Question: I am using a TableLayout that contains TableRows.
The TableLayout :
'''
<TableLayout
android:layout_width="wrap_content"
android:layout_height="fill_parent"
android:background="@drawable/window"
android:minWidth="256dp"
android:id="@+id/charStanceList"></TableLayout>
'''
Those rows are inflated from this xml file :
'''
<TableRow xmlns:android="http://schemas.android.com/apk/res/android"
android:layout_width="wrap_content"
android:layout_height="match_parent">
<TextView
android:layout_width="wrap_content"
android:layout_height="wrap_content"
android:text="None"
android:id="@+id/stanceHands"
android:textAppearance="?android:attr/textAppearanceMedium"
android:textColor="@color/list_text" />
<TextView
android:layout_width="wrap_content"
android:layout_height="wrap_content"
android:text="None"
android:textAppearance="?android:attr/textAppearanceMedium"
android:id="@+id/stances"
android:textColor="@color/list_text" />
</TableRow>
'''
And here is the code that is used to create the rows :
'''
public TableRow createTableRow(Context context) {
TableRow row =(TableRow) ((LayoutInflater) context.getSystemService( Context.LAYOUT_INFLATER_SERVICE )).inflate(R.layout.stance_list_row,null);
TextView hands=(TextView)row.findViewById(R.id.stanceHands);
hands.setText(RHand + LHand);
TextView stancesView =(TextView)row.findViewById(R.id.stances);
MovementMethod movementMethod = stancesView.getMovementMethod();
if ((movementMethod == null) || !(movementMethod instanceof LinkMovementMethod))
{
stancesView.setMovementMethod(LinkMovementMethod.getInstance());
}
SpannableString finalss=new SpannableString("");
for (Stance s : stances) {
SpannableString ss = new SpannableString(s.getName());
class StanceLink extends ClickableSpan{
Stance stance;
@Override
public void onClick(View view) {
Log.i("Clicked", "clicked on stance "+stance.getName()+" of ClassID "+stance.ClassID);
}
public void setStance(Stance st){
stance=st;
}
}
StanceLink link=new StanceLink();
link.setStance(s);
ss.setSpan(link, 0, s.getName().length(), Spannable.SPAN_EXCLUSIVE_INCLUSIVE );
finalss= new SpannableString(TextUtils.concat(TextUtils.concat(finalss,ss),"
"));
}
stancesView.setText(finalss);
return row;
}
'''
A break line is inserted when the string is too wide, but a part of it will be hidden (on the right). In this image the text used is : The Five Books of Martial Arts - The Book of ...
The "Arts - " seems to overflow so we can't see it.
Here is a screenshot of the problem

Changing the Ellipsize doesn't work.
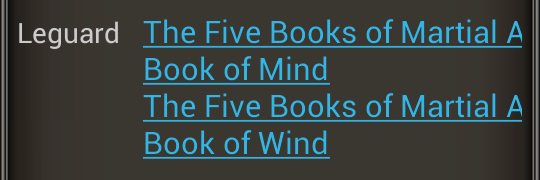
Answer: I fixed it thanks to android:shrinkColumns and changing widths to match_parent
the tablelayout :
'''
<TableLayout
android:layout_width="match_parent"
android:layout_height="match_parent"
android:background="@drawable/window"
android:minWidth="256dp"
android:id="@+id/charStanceList"
android:shrinkColumns="1"></TableLayout>
'''
The rows
'''
<TableRow xmlns:android="http://schemas.android.com/apk/res/android"
android:layout_width="match_parent"
android:layout_height="wrap_content">
<TextView
android:layout_width="match_parent"
android:layout_height="wrap_content"
android:text="None"
android:id="@+id/stanceHands"
android:textAppearance="?android:attr/textAppearanceMedium"
android:textColor="@color/list_text" />
<TextView
android:layout_width="match_parent"
android:layout_height="wrap_content"
android:text="None"
android:textAppearance="?android:attr/textAppearanceMedium"
android:id="@+id/stances"
android:textColor="@color/list_text" />
</TableRow>
'''